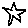
Label: star